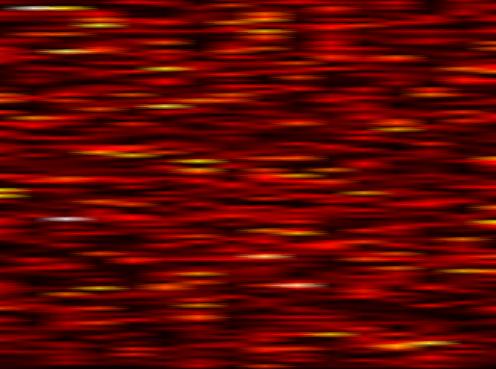
Label: FOFDM